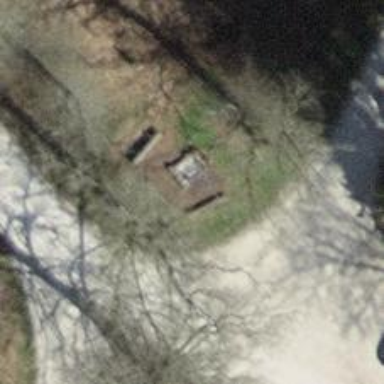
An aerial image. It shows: Barbecue facility.